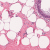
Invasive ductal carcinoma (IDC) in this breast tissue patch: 0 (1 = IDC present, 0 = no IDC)